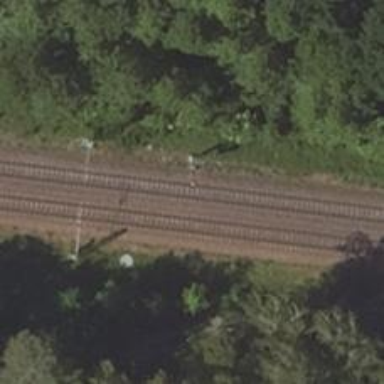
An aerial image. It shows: Railway signal.